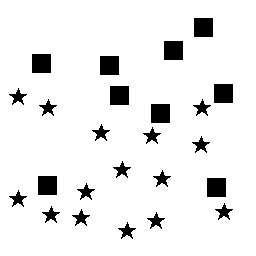
Squares: 9
Triangles: 0
Stars: 15
Total shapes: 24